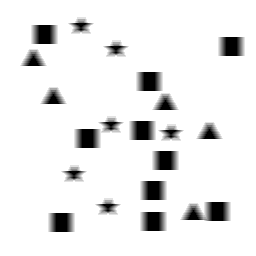
Squares: 10
Triangles: 5
Stars: 6
Total shapes: 21